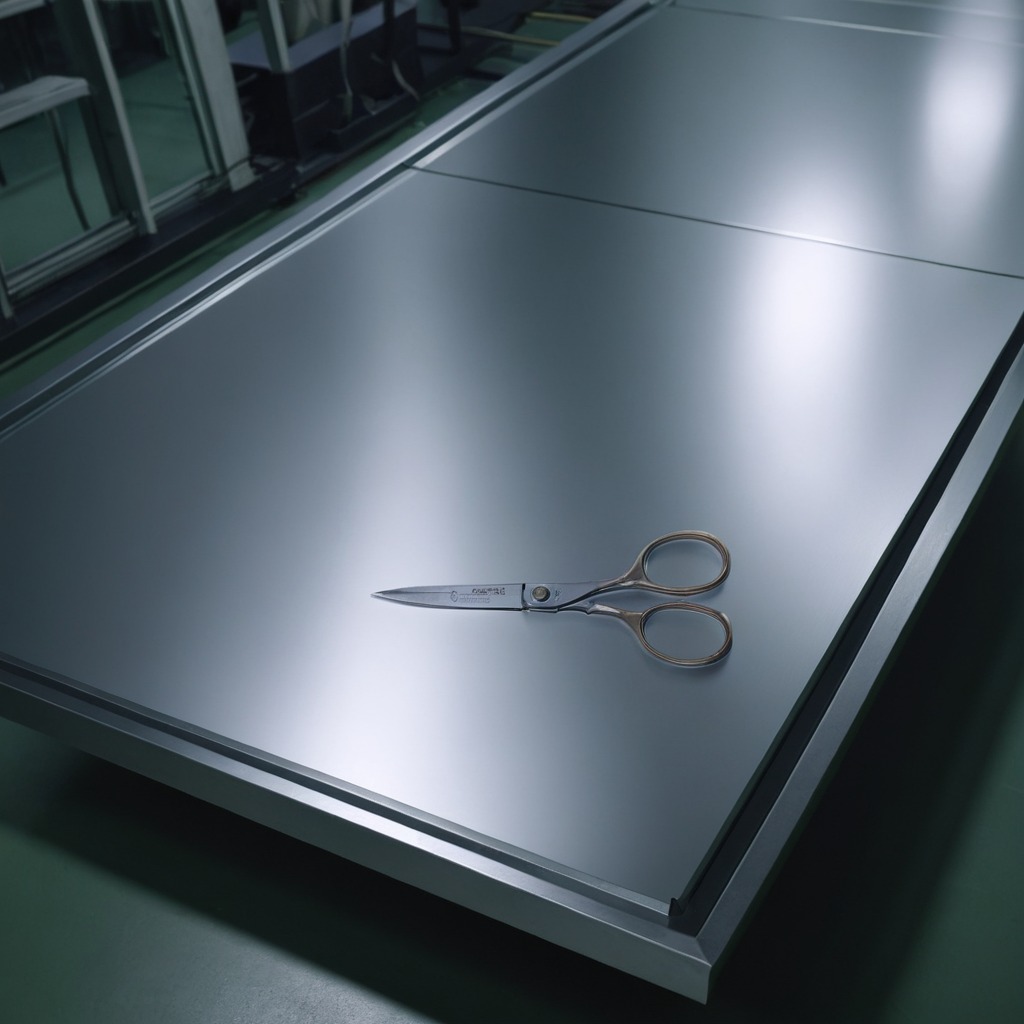
A scissor lying on a metal table in a machine shop under fluorescent lights.